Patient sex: F
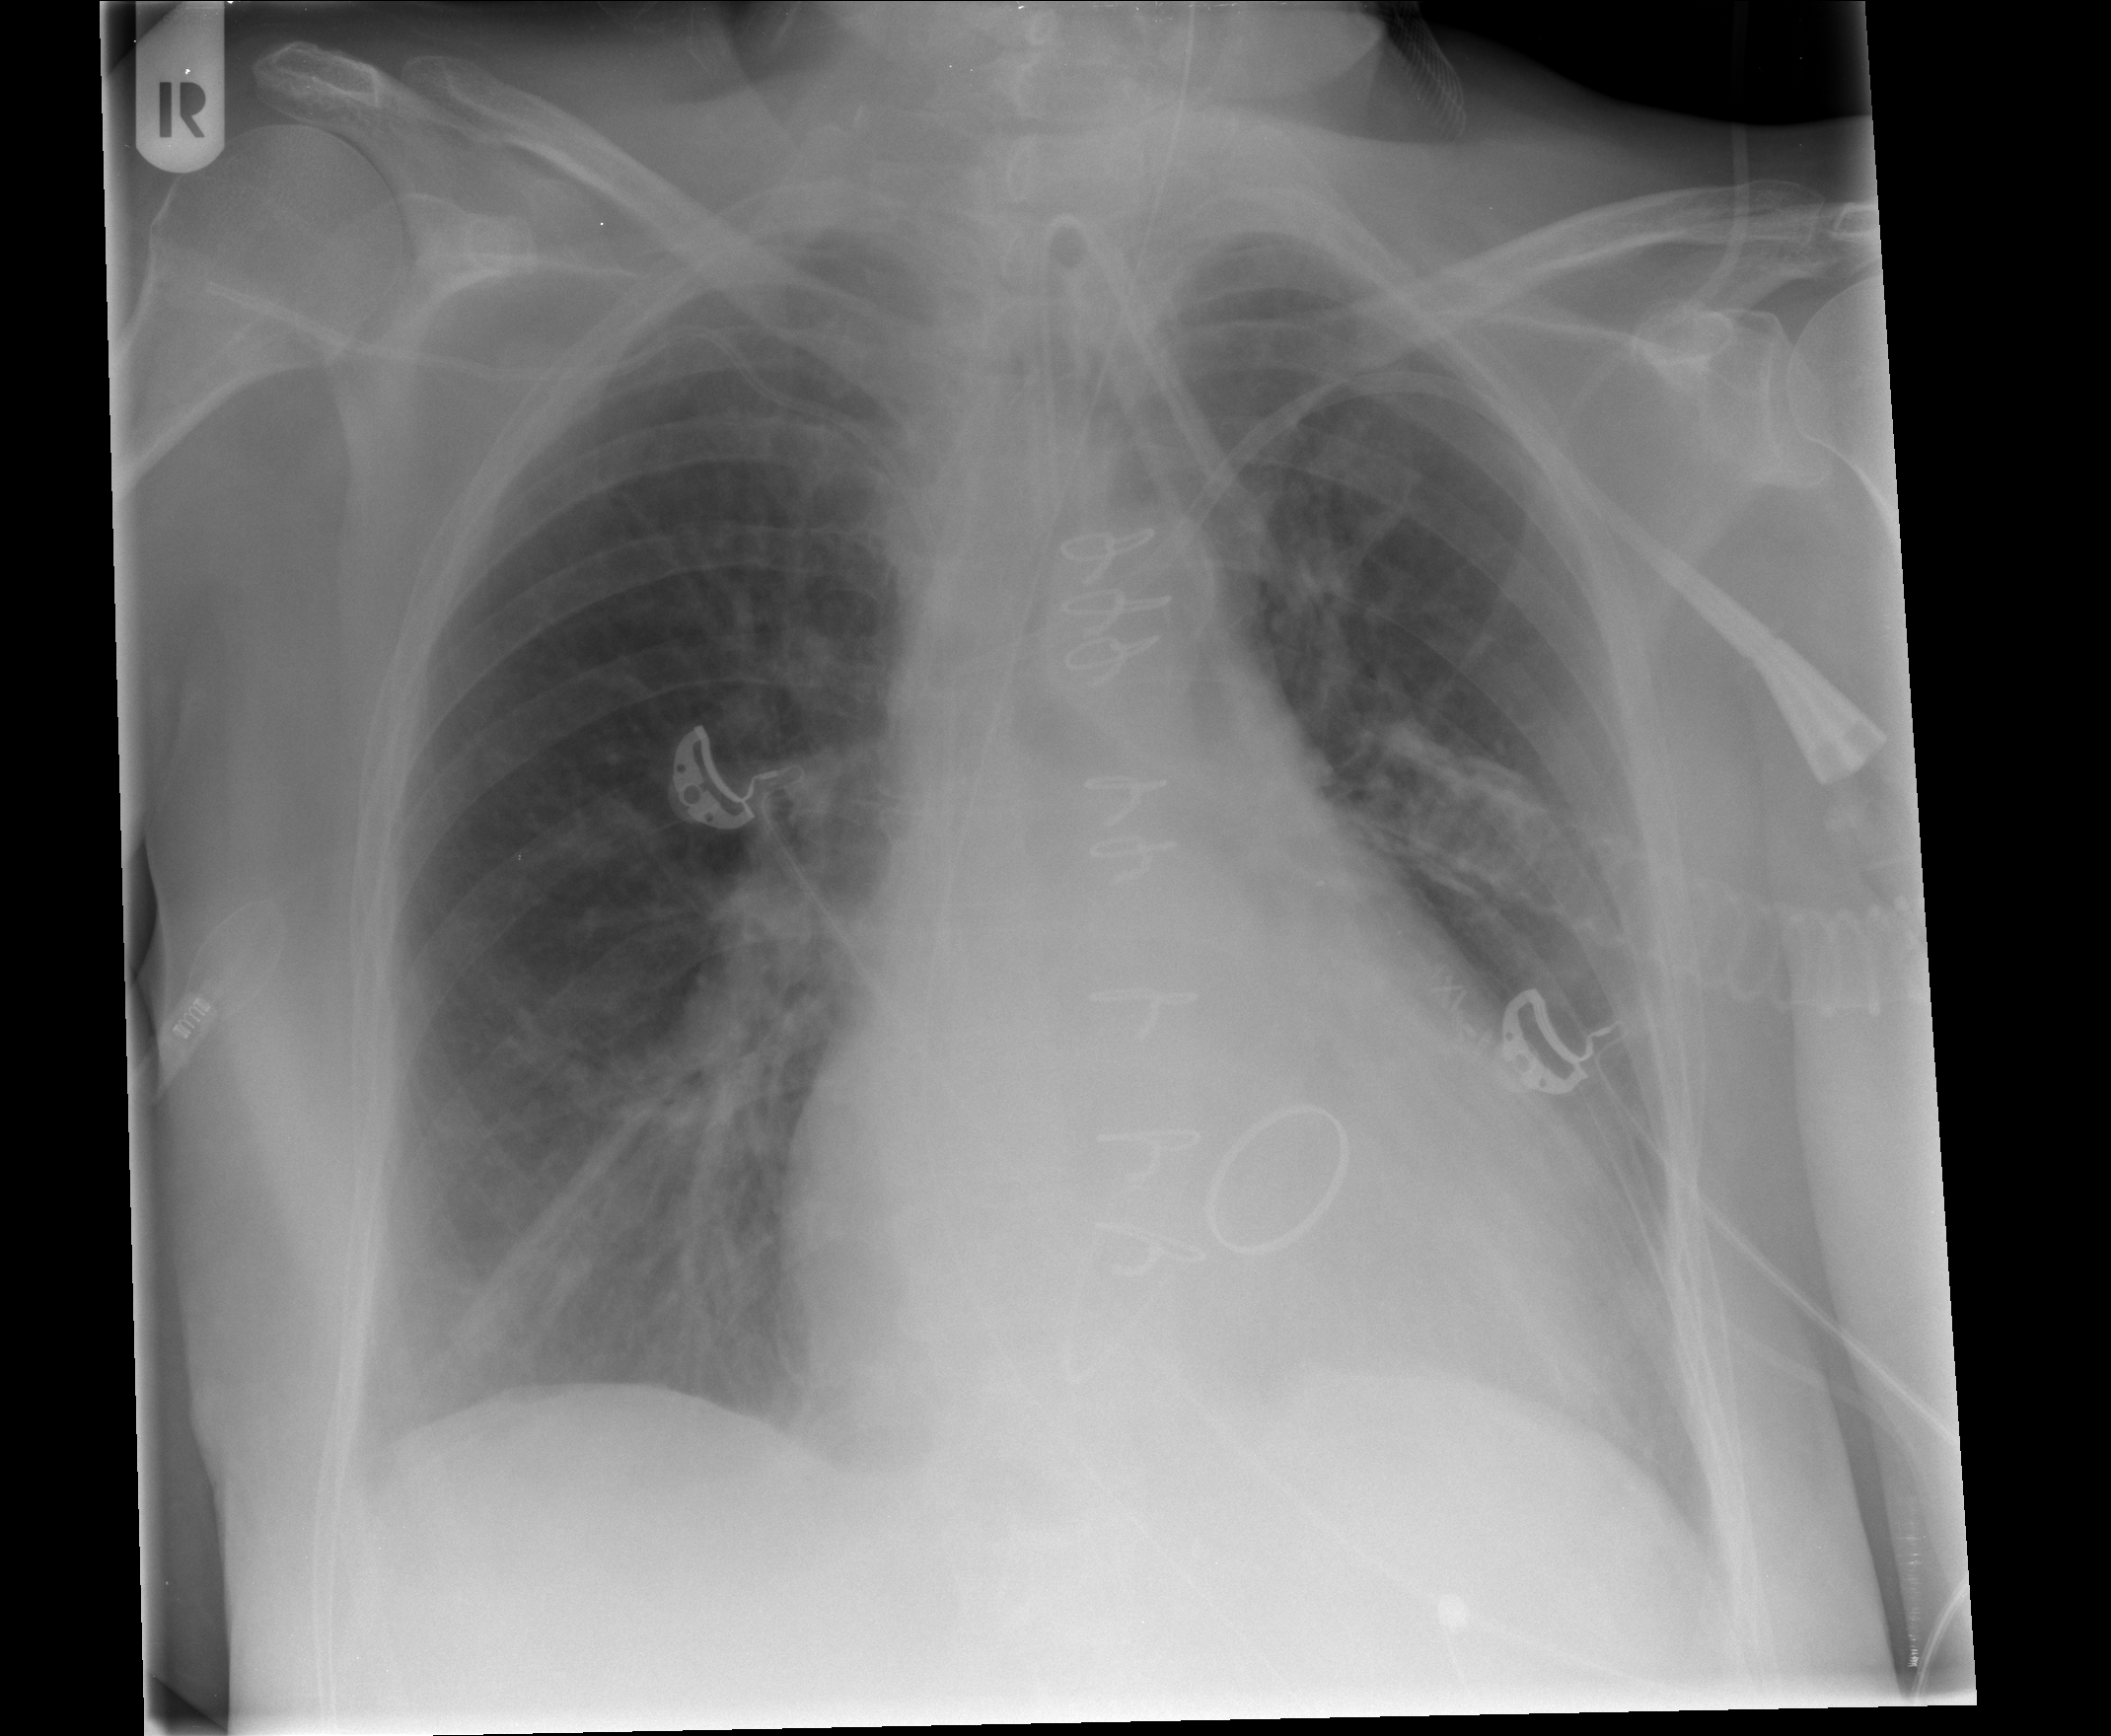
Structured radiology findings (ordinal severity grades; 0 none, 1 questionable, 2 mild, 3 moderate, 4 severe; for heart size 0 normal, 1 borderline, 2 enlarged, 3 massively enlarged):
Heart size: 2
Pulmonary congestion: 2
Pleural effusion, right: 0
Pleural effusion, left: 0
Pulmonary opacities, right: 0
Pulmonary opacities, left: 0
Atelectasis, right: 0
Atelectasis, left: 0